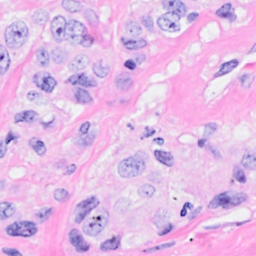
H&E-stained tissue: Breast